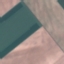
Land use / land cover: AnnualCrop